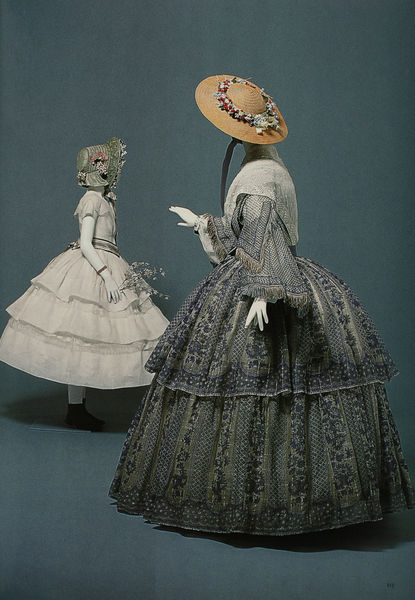
Titel: Mädchenkleid; Tageskleid
Standort: Kyoto (Japan)
Institution: Kyoto Costume Institute
Schlagwörter: blau, hand, schatten, umhang, weiß, frauen, gelb, mädchen, blume, blumen, frau, grau, handschuh, handschuhe, hut, hüte, kleid, kleider, licht, profil, schmuck, schwarz, blüten, dame, gürtel, tuch, haube, mode, muster, ornament, rock, schleife, kappe, arm, band, falten, kleidung, kragen, spitze, weit, ärmel, hände, kostüm, stickerei, stoff, gewänder, kind, mutter, tochter, schulter, beine, schärpe, taille, japan, zwei, schuhe, schichten, bordüre, sprechen, strohhut, hutband, strohhüte, verzierung, rüschen, stola, foto, fotografie, photographie, gemustert, strümpfe, porzellan, spaziergang, druck, schnitt, kopfputz, bekleidung, modelle, puppe, puppen, sonntag, photo, biedermeier, armband, üppig, schultertuch, erhoben, blumenkranz, kostüme, volant, gerafft, volants, porzelan, lady, krinoline, reifrock, stohhut, siluette, figurinen, institut, biedermaier, volumen, bedruckt, dress, kyoto, kleiderpuppe, ausladend, kinderkleid, lagen, schneider, wegschauen, voluminös, costume, stufenrock, dob, tageskleider, stogg, modepuppen, ohne muster, mannequins, beruhigen, weggedreht, pupen, sinnenhut, vrouwen, sweiss, #schleife